Question: In my Flex app for iOS, I use a StageWebView to access a web portal for some of app settings. Occasionally, rather than showing the loaded portal, the StageWebView goes completely gray:

No error event is dispatched, and the component can still be controlled from ActionScript (location events are dispatched, but the content is still not rendered). Loading the same web site at other times succeeds--the gray area is correctly filled with my web content.
What are possible causes here? Memory constraints seem like one option, but I can't find any documentation that the iOS web view will stop rendering rather than simply crash the app.
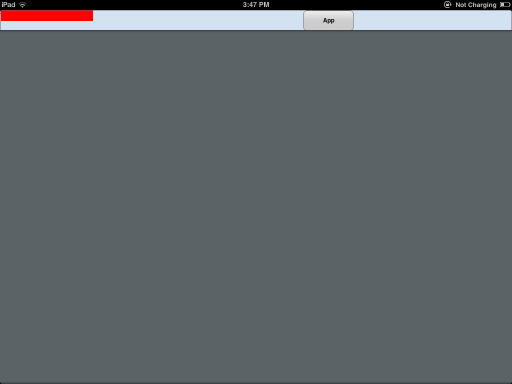
Answer: We didn't determine the real root cause, but the proximal cause was loading a page in the background (i.e., before setting the stage property of the StageWebView).
Our best theory on the underlying problem was code run by Javascript onLoad and onReady events which interacted poorly with being rendered offstage.
We resolved the issue by directing to an interstitial page in the StageWebView while the main content page was loading, rather than providing progress info in the Flex app itself.